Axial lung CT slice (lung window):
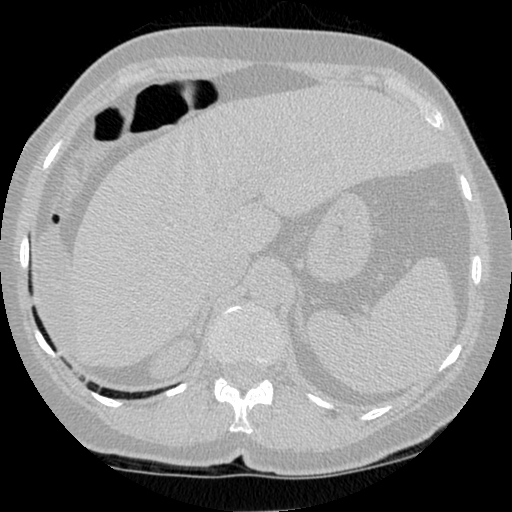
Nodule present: no